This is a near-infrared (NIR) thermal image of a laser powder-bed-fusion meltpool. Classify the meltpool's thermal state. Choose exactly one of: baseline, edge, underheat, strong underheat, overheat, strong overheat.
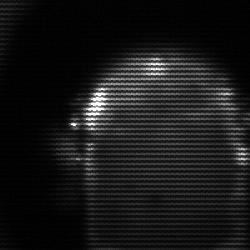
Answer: baseline